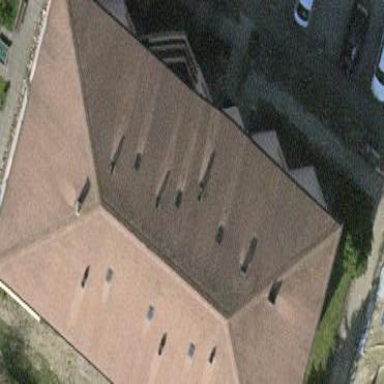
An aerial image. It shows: Building with hipped roof.